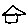
Label: house